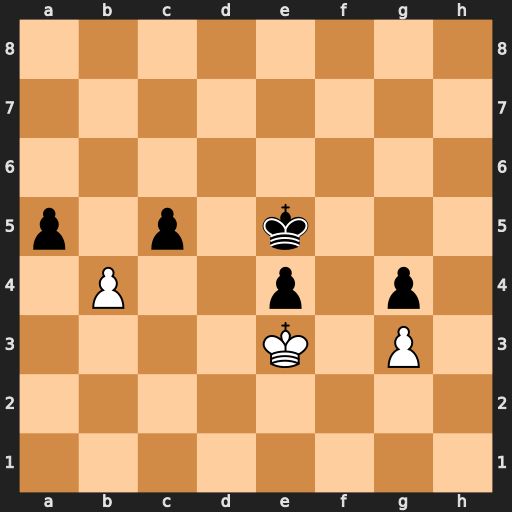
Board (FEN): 8/8/8/p1p1k3/1P2p1p1/4K1P1/8/8
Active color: w
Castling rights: -
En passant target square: -
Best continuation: bxa5 Kd5 a6 Kc6 Kxe4 Kb6 Kd5 Kxa6 Kxc5